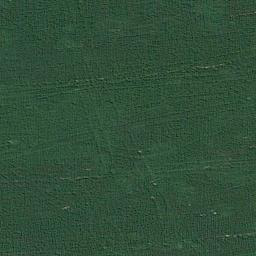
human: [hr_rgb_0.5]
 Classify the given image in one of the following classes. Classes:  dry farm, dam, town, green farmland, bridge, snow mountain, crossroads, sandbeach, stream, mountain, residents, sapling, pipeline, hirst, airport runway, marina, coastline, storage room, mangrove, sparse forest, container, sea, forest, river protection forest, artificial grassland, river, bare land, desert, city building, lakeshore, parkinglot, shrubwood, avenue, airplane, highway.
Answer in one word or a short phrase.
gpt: artificial grassland